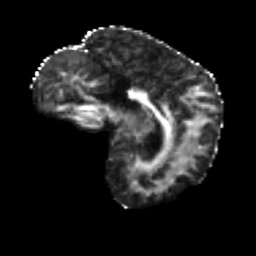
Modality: FA
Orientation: sagittal
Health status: ill
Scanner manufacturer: siemens
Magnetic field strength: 3 T
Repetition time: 6.8 s
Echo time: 0.097 s